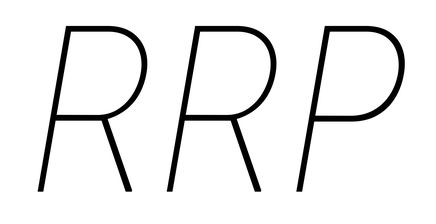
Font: Roboto-Italic_Condensed_Thin_Italic